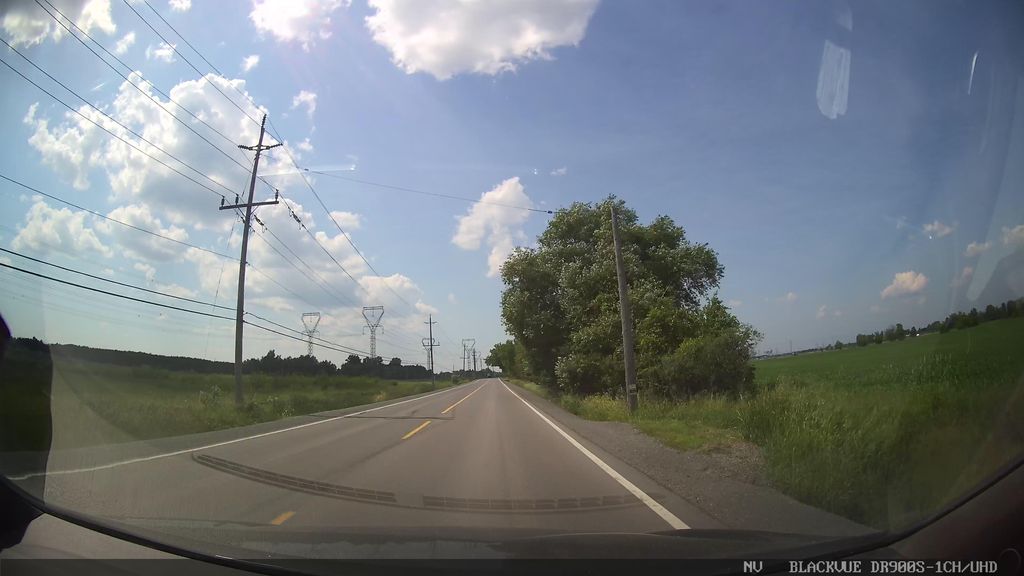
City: ottawa-gatineau